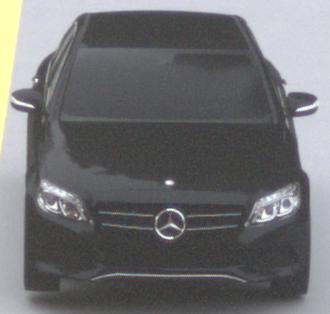
Make: Mercedes-Benz
Model: C 160
Detailed model: C-Class (205) Limousine
Model produced from: 2015/04
Model produced until: 2018/04
Doors: 4
Color: black
Road condition: dry road
Daytime: midday
Contrast: low contrast